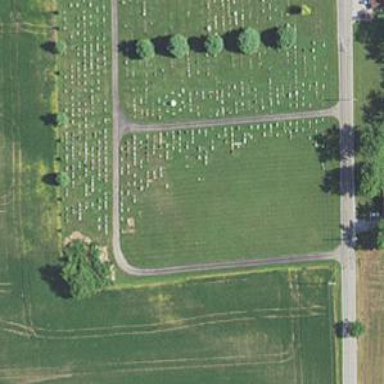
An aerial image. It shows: Graveyard.